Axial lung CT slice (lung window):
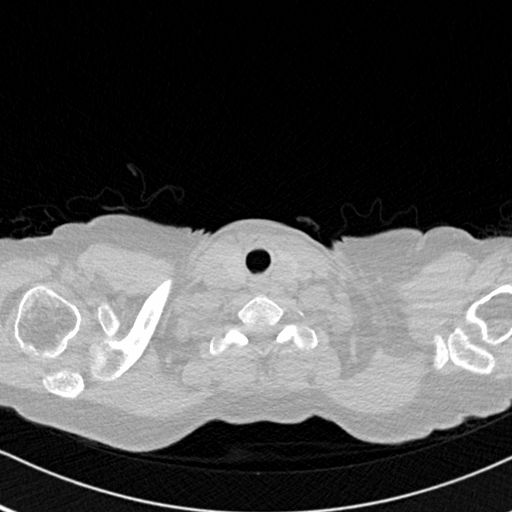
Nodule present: no